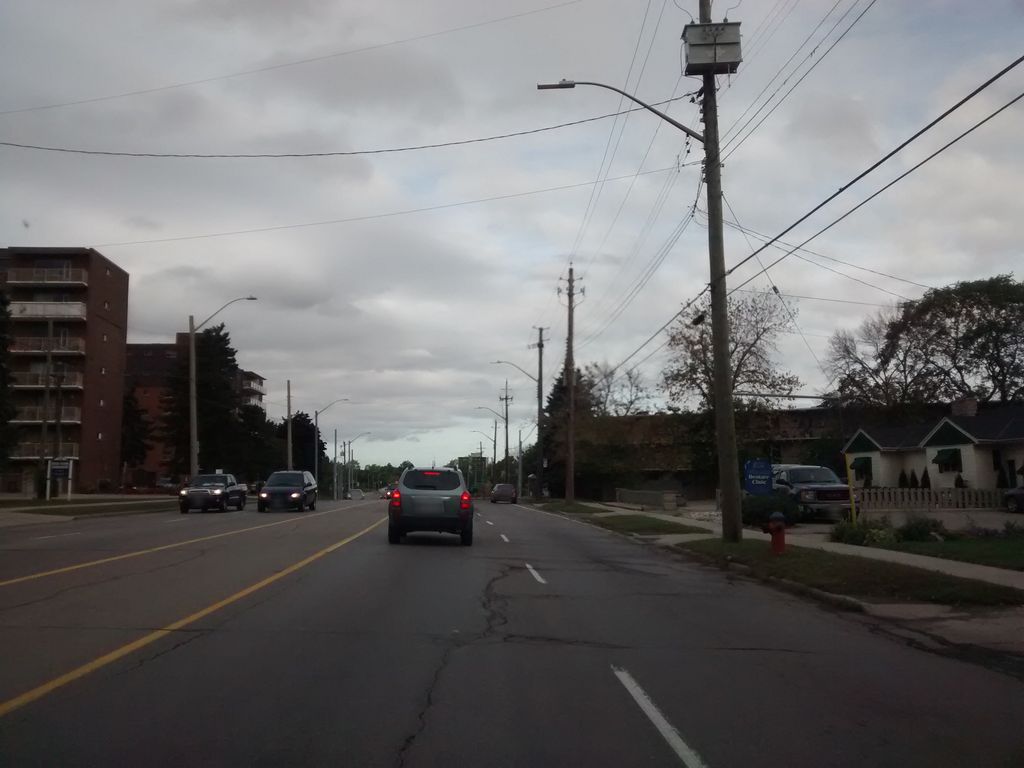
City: hamilton